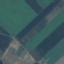
Land use / land cover class: AnnualCrop